Brain MRI, t2w sequence, axial 2D slice.
Patient: age 44, sex F, weight 95 kg, height 1.95 m
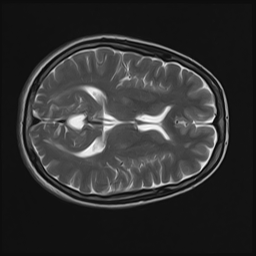